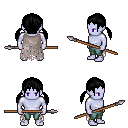
a pixel art fantasy rpg character, male body template, dark elf, purple skin, gray tattered cape, teal pants, black twin-tailed hairstyle, spear, four views (front, back, left, right), 2x2 character sprite sheet, small pixel art, hard edges, no anti-aliasing